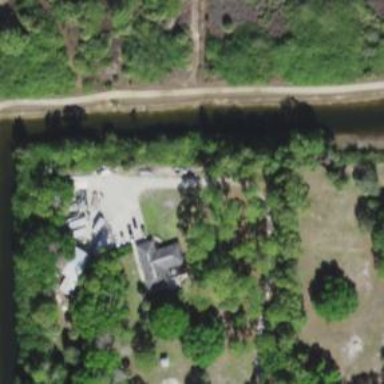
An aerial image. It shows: Driveway.